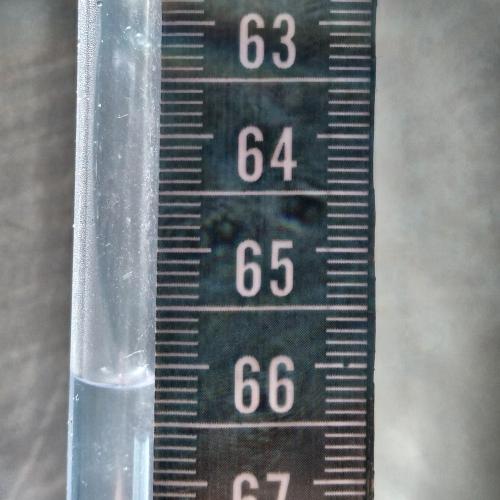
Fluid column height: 66.1 cm